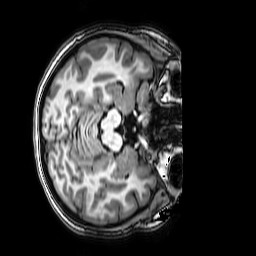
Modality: T1w
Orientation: axial
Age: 16
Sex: female
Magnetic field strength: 3 T
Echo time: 0.0038 s